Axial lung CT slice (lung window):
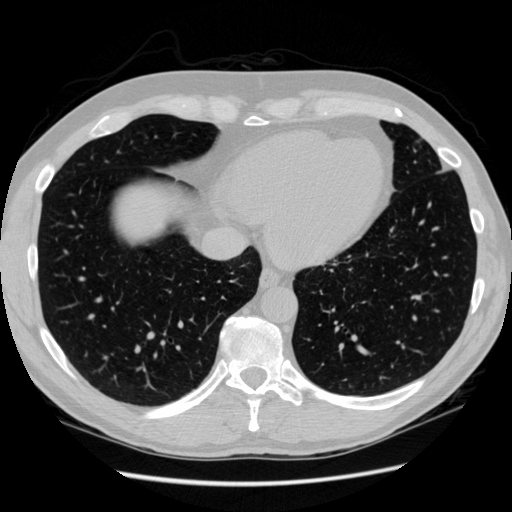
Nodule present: no